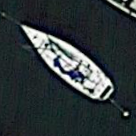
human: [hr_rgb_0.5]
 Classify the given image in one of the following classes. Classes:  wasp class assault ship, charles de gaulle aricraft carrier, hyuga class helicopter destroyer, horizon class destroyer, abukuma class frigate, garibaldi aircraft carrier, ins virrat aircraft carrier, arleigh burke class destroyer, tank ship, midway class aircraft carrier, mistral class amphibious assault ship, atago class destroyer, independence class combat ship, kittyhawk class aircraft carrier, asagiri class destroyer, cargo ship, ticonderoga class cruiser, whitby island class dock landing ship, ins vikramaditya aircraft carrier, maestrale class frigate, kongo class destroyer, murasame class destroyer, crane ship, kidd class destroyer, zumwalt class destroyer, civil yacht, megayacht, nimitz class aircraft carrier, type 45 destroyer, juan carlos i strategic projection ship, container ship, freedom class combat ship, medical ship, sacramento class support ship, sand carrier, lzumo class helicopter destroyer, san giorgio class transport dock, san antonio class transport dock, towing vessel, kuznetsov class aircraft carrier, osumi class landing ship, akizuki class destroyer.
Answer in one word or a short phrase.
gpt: Civil yacht